Question: I have translated some code of a library to ARC and i suspect I have failed to do so properly. Basically i have added som '__bridge' commands to the code. Xcode complains during analyze, saying that there is a potential leak of an object stored in 'path'. The code is attached below. Can you help me fix the potential leak issue of the next to last line:
'''
-(void)drawRect:(CGRect)rect {
if(self.text.length<=0) {
self.text = EMPTY;
return;
}
//Prepare View for drawing
CGContextRef context = UIGraphicsGetCurrentContext();
CGContextSetTextMatrix(context,CGAffineTransformIdentity);
CGContextTranslateCTM(context,0,([self bounds]).size.height);
CGContextScaleCTM(context,1.0,-1.0);
//Get the view frame size
CGSize size = self.frame.size;
//Determine default text color
UIColor* textColor = nil;
if(!self.highlightColor||!(textColor=[self.highlightColor objectForKey:kRegexHighlightViewTypeText])) {
if([self.textColor isEqual:[UIColor clearColor]]) {
if(!(textColor=[[RegexHighlightView highlightTheme:kRegexHighlightViewThemeDefault] objectForKey:kRegexHighlightViewTypeText]))
textColor = [UIColor blackColor];
} else textColor = self.textColor;
}
//Set line height, font, color and break mode
CGFloat minimumLineHeight = [self.text sizeWithFont:self.font].height,maximumLineHeight = minimumLineHeight;
CTFontRef font = CTFontCreateWithName((__bridge CFStringRef)self.font.fontName,self.font.pointSize,NULL);
CTLineBreakMode lineBreakMode = kCTLineBreakByWordWrapping;
//Apply paragraph settings
CTParagraphStyleRef style = CTParagraphStyleCreate((CTParagraphStyleSetting[3]){
{kCTParagraphStyleSpecifierMinimumLineHeight,sizeof(minimumLineHeight),&minimumLineHeight},
{kCTParagraphStyleSpecifierMaximumLineHeight,sizeof(maximumLineHeight),&maximumLineHeight},
{kCTParagraphStyleSpecifierLineBreakMode,sizeof(CTLineBreakMode),&lineBreakMode}
},3);
NSDictionary* attributes = [NSDictionary dictionaryWithObjectsAndKeys:(__bridge id)font,(NSString*)kCTFontAttributeName,(__bridge id)textColor.CGColor,(NSString*)kCTForegroundColorAttributeName,(__bridge id)style,(NSString*)kCTParagraphStyleAttributeName,nil];
//Create path to work with a frame with applied margins
CGMutablePathRef path = CGPathCreateMutable();
CGPathAddRect(path,NULL,CGRectMake(MARGIN+0.0,(-self.contentOffset.y+0),(size.width-2*MARGIN),(size.height+self.contentOffset.y-MARGIN)));
//Create attributed string, with applied syntax highlighting
CFAttributedStringRef attributedString = (__bridge CFAttributedStringRef)[self highlightText:[[NSAttributedString alloc] initWithString:self.text attributes:attributes]];
//Draw the frame
CTFramesetterRef framesetter = CTFramesetterCreateWithAttributedString((CFAttributedStringRef)attributedString);
CTFrameRef frame = CTFramesetterCreateFrame(framesetter, CFRangeMake(0,CFAttributedStringGetLength(attributedString)),path,NULL);
CTFrameDraw(frame,context);
}
'''

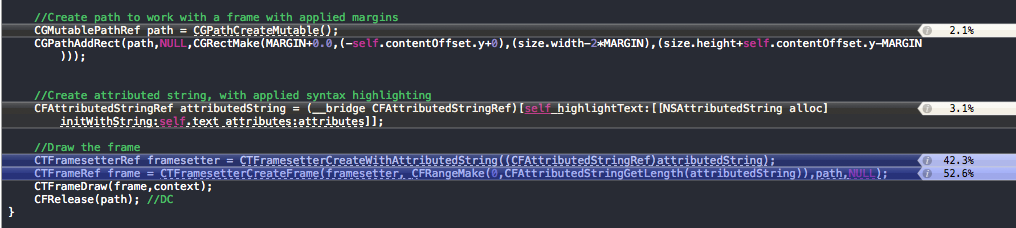
Answer: HaIR's definition is a little incomplete: The compiler only manages Objective-C types. Anything that follows the 'create' rule, or is 'malloc''d, 'calloc''d or 'new''d onto the heap is your responsibility. The memory leaks you've got stem from 4 distinct instances of not balancing a function with 'create' in it's name with the properly prefixed '...release()' call.
You can fix number 1 with a call to 'CGPathRelease()', number 2 with a call to '-autorelease' for that attributed string (assuming ARC is off, which given the circumstances, it is if Instruments is complaining), numbers 3 and 4 can be fixed with two calls to 'CFRelease()'.